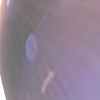
Label: sunburn